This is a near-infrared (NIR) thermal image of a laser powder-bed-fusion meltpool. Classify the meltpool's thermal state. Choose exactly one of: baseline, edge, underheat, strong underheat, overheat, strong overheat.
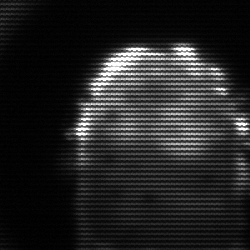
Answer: baseline